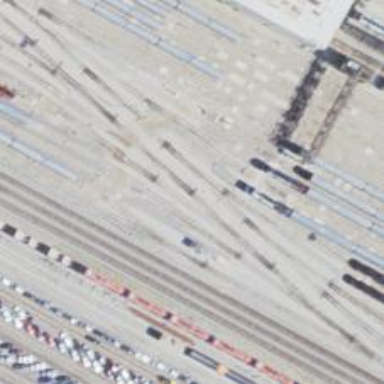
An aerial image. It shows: Railway yard in service.